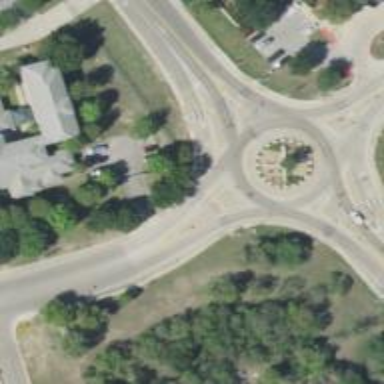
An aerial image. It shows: Tertiary road leading to roundabout junction.